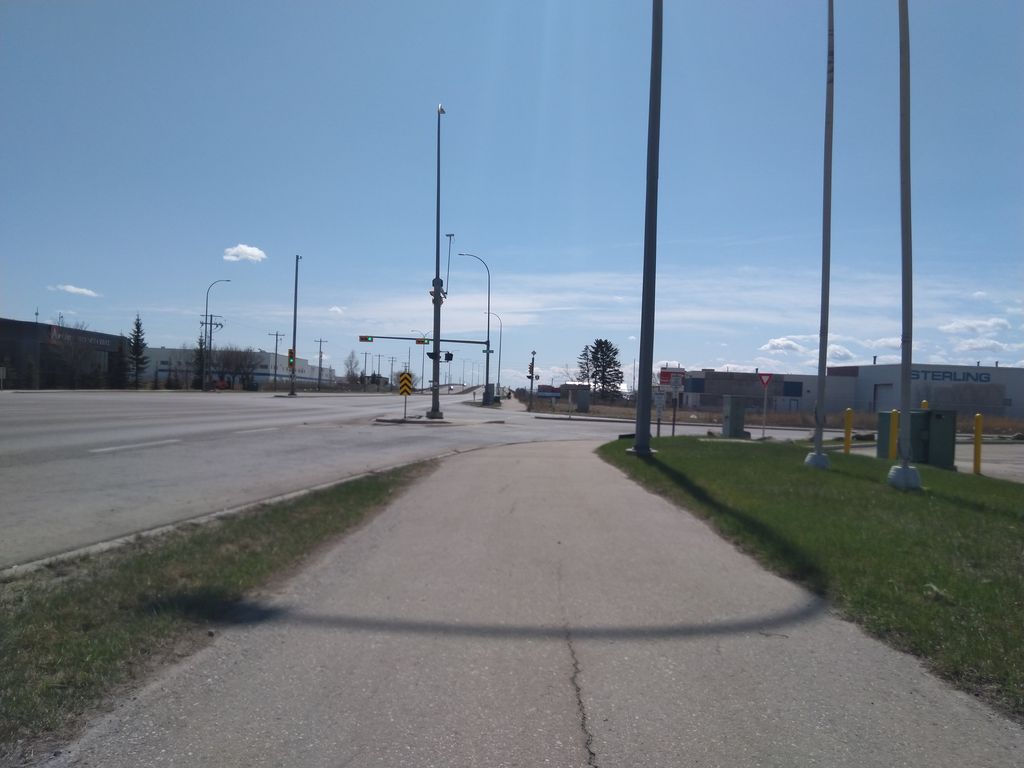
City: calgary